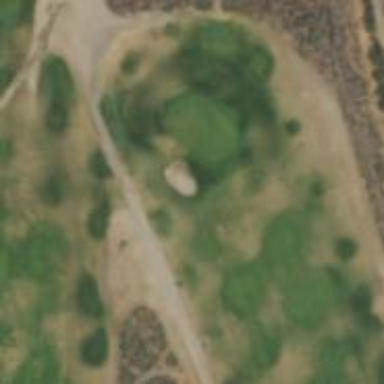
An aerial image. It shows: View of golf hole.